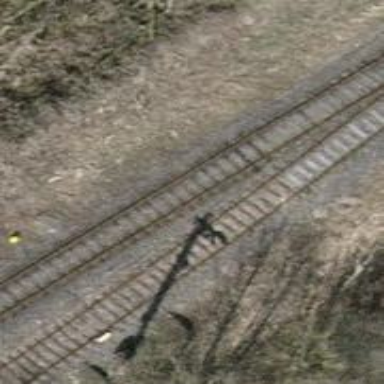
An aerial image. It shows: Preserved railway siding with one track.